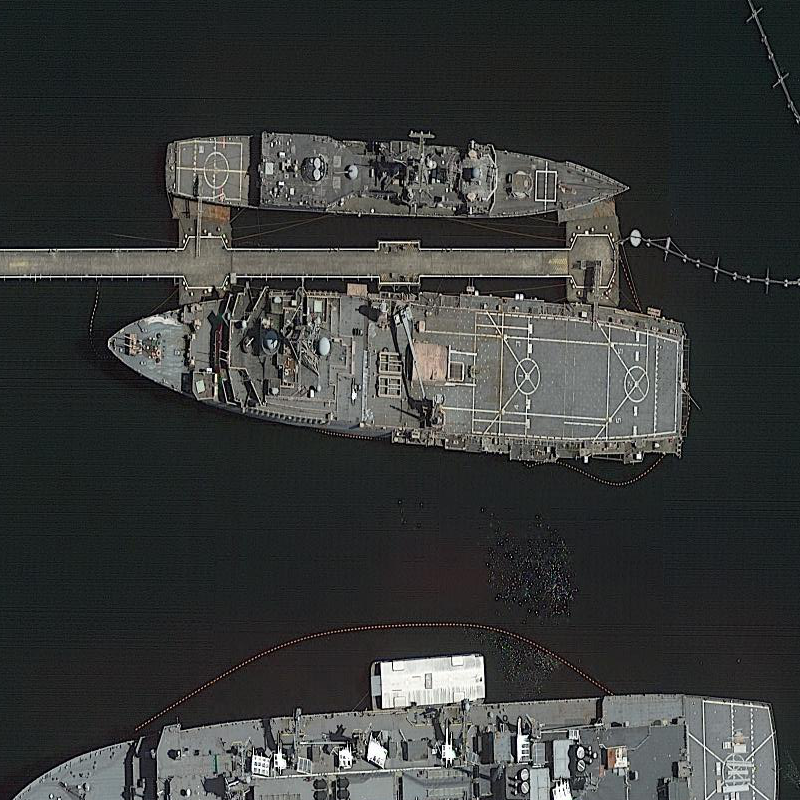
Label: combat